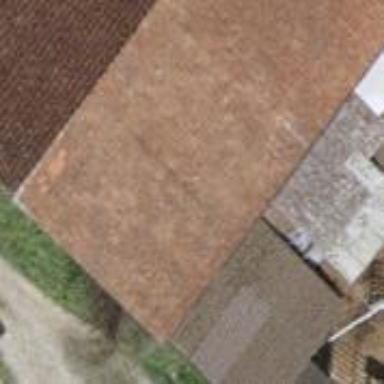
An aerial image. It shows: View of roof of building.